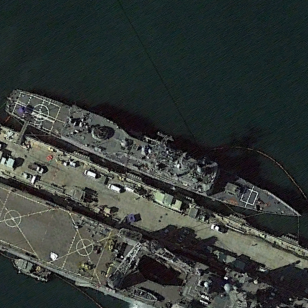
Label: cruiser